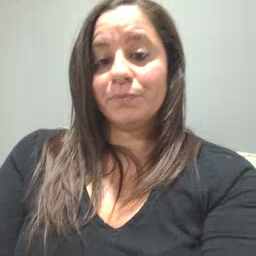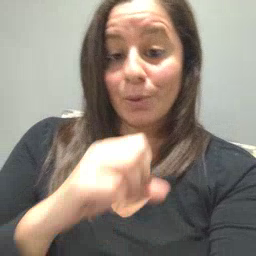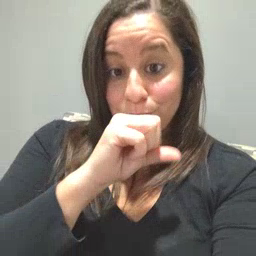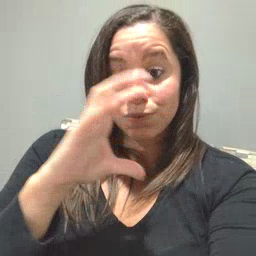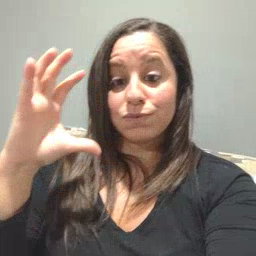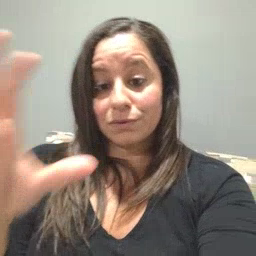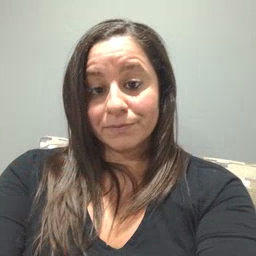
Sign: balloon